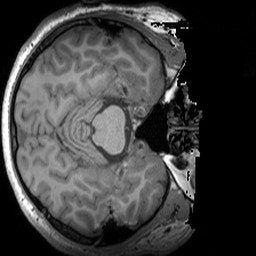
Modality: T1w
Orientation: axial
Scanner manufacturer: siemens
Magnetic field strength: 3 T
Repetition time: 1.9 s
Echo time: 0.00267 s